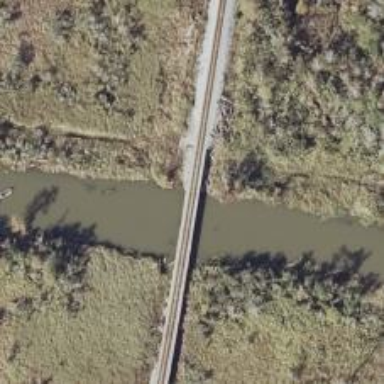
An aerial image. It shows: Bridge over railway line.